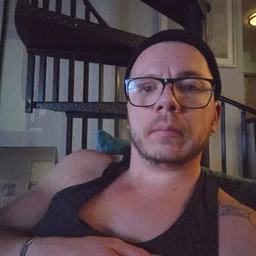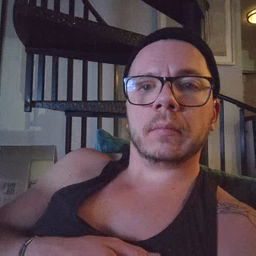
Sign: any